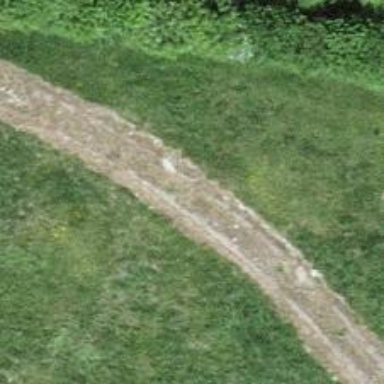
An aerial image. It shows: Track with grade5 tracktype.